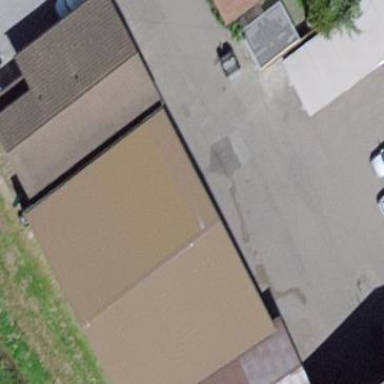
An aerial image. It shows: Warehouse building.